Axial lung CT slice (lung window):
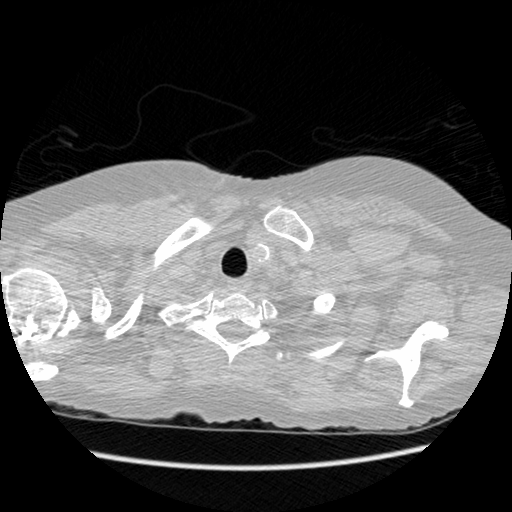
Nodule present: no